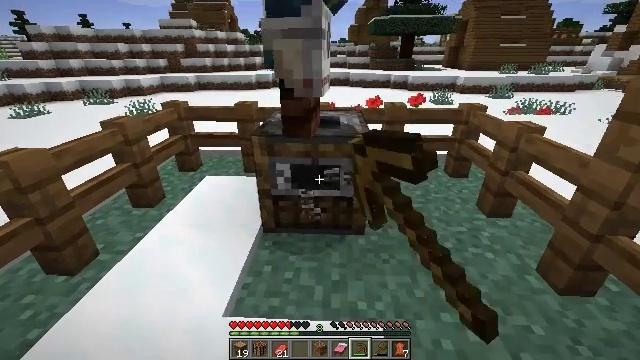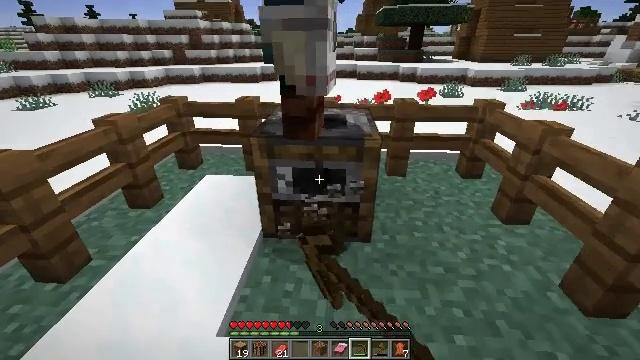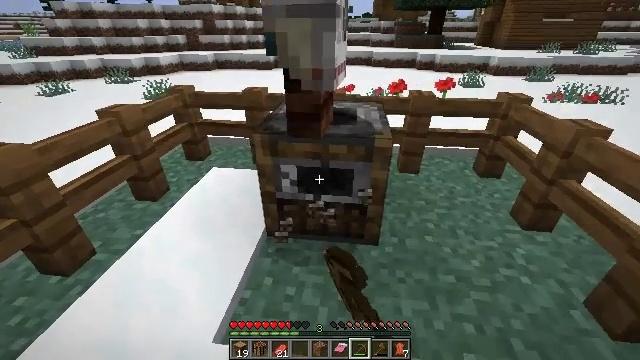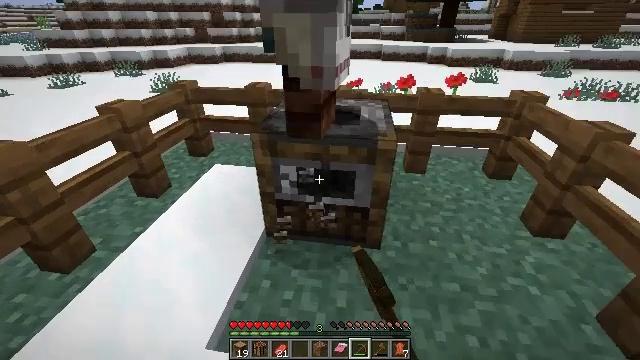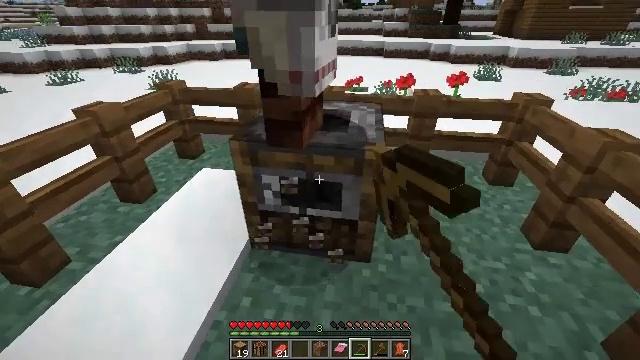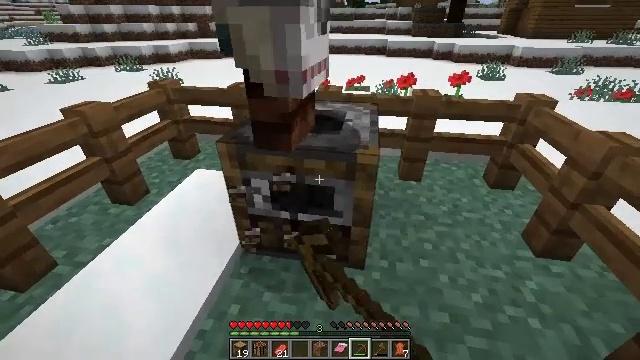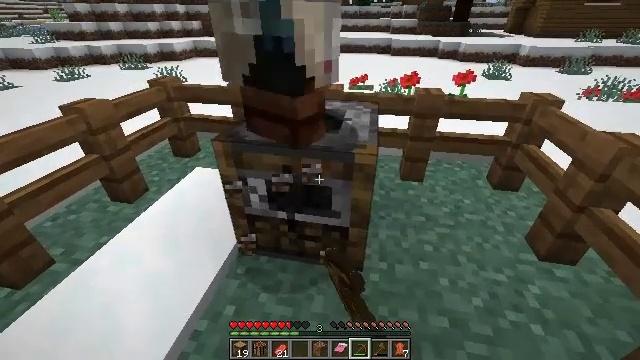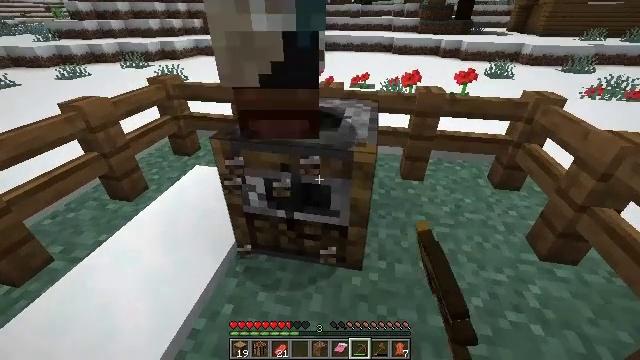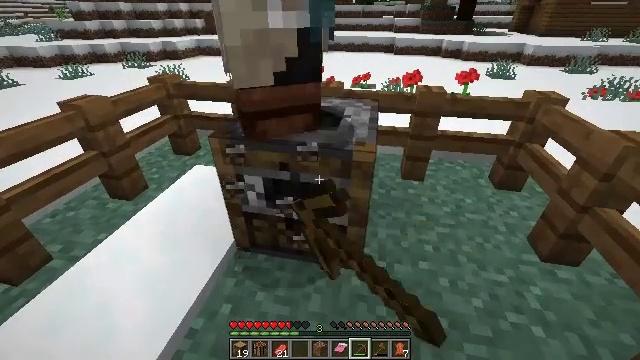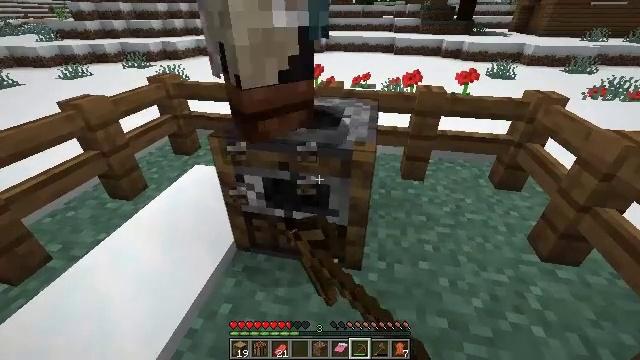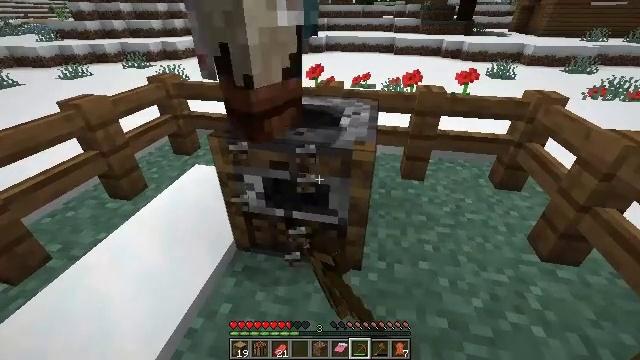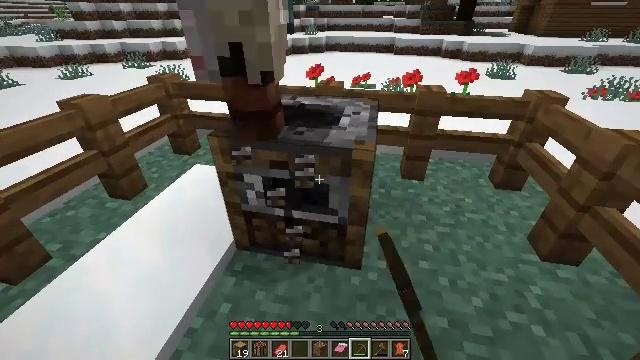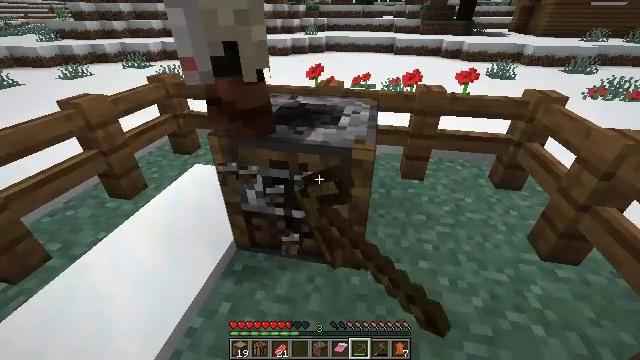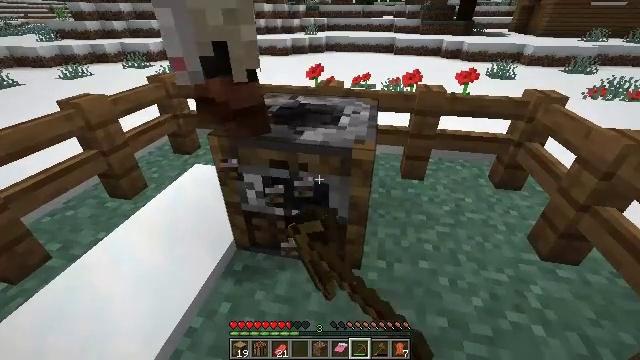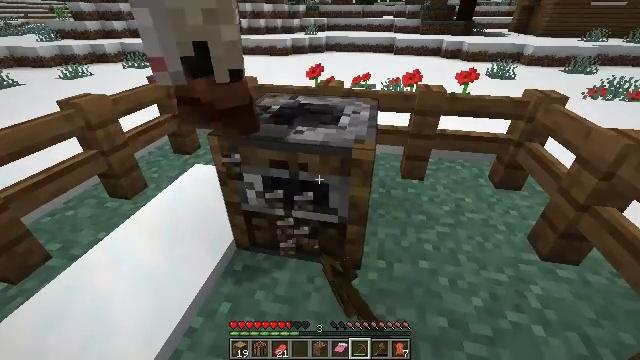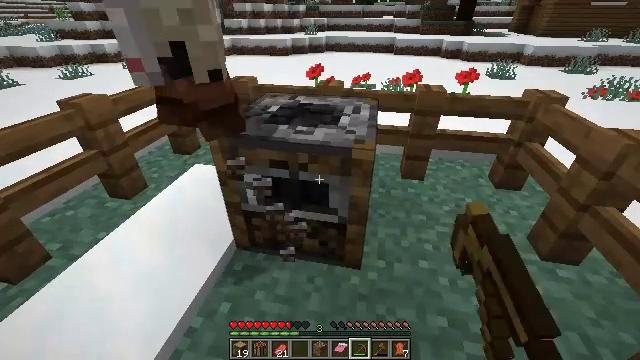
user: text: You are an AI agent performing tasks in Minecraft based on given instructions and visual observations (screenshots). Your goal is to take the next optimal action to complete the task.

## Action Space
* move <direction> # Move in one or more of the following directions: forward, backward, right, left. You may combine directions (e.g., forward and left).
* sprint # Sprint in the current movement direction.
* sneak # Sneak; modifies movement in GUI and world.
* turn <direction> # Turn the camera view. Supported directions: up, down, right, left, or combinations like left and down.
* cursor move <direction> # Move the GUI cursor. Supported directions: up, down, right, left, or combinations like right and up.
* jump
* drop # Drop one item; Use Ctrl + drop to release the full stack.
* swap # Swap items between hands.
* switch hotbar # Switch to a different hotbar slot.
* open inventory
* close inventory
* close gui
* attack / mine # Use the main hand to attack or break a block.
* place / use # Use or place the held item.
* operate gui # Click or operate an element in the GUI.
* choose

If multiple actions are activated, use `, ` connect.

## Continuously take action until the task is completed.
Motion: motion action
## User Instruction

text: Left-click on the smoker to mine it.
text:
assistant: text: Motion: move forward and move right, turn left and down, attack / mine
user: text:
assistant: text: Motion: move forward and move right, turn left and down, attack / mine
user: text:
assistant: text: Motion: move forward and move right, turn left and down, attack / mine
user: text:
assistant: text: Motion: attack / mine
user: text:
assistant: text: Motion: attack / mine
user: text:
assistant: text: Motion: attack / mine
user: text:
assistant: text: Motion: attack / mine
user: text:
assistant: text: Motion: attack / mine
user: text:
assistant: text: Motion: attack / mine
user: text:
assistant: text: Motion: attack / mine
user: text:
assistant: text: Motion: attack / mine
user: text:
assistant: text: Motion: attack / mine
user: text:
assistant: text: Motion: attack / mine
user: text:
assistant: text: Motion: attack / mine
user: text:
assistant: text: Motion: attack / mine
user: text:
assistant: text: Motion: attack / mine
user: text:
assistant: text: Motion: attack / mine
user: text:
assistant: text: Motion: attack / mine
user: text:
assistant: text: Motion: attack / mine
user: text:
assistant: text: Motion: attack / mine
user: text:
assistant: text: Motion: attack / mine
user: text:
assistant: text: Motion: attack / mine
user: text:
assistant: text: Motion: attack / mine
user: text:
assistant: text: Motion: attack / mine
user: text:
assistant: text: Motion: attack / mine
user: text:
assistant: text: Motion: attack / mine
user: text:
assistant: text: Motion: attack / mine
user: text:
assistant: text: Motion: attack / mine
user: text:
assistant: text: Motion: attack / mine
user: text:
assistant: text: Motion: attack / mine